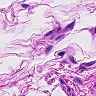
Metastatic tissue present: no